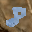
Label: 8